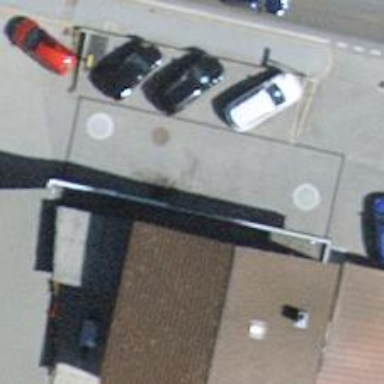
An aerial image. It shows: Fuel station.